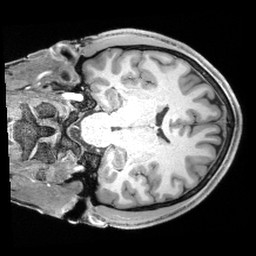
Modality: T1w
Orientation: coronal
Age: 24
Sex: male
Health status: healthy
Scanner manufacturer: siemens
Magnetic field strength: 3 T
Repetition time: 2.4 s
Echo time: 0.00194 s